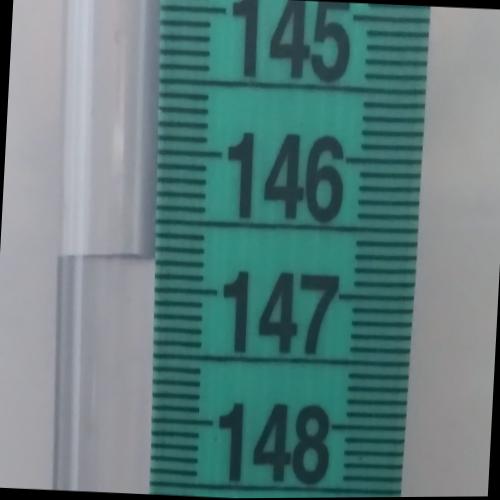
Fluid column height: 146.8 cm